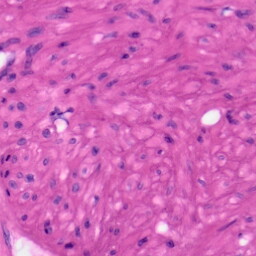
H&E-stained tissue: Skin